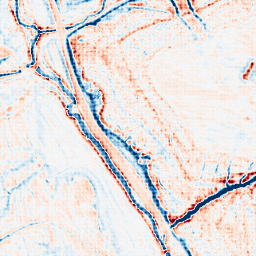
Category: edge_preserving
Decomposition family: anisotropic_diffusion
Decomposition parameters: iterations: 20
kappa: 100
gamma: 0.2
Upsampling method: sinc_hamming
Upsampling parameters: scale: 8
kernel_size: 8
Upsampling scale: 8